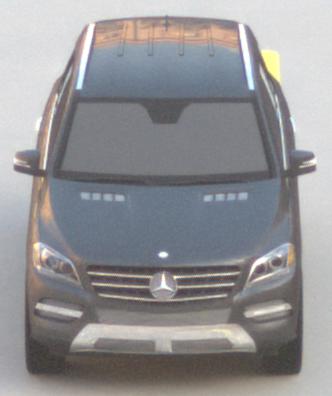
Make: Mercedes-Benz
Model: ML 350
Detailed model: M-Class (166)
Model produced from: 2011/11
Model produced until: 2014/10
Doors: 5
Color: gray
Road condition: dry road
Daytime: sunrise or sunset
Contrast: low contrast